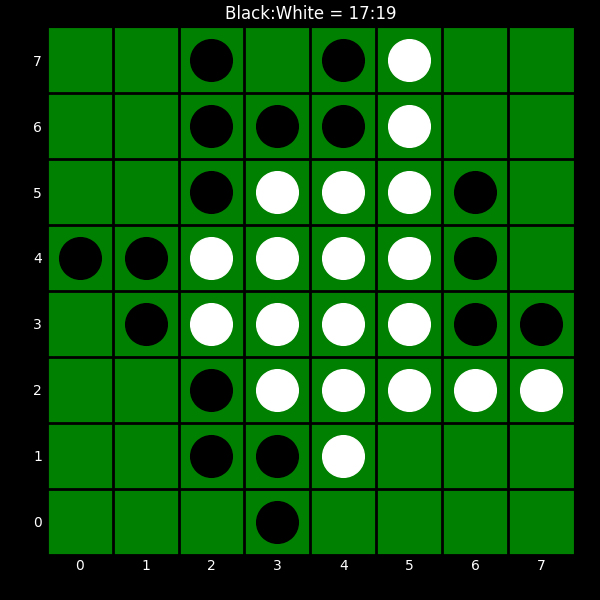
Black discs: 17
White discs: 19